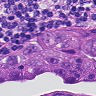
Metastatic tissue present: yes